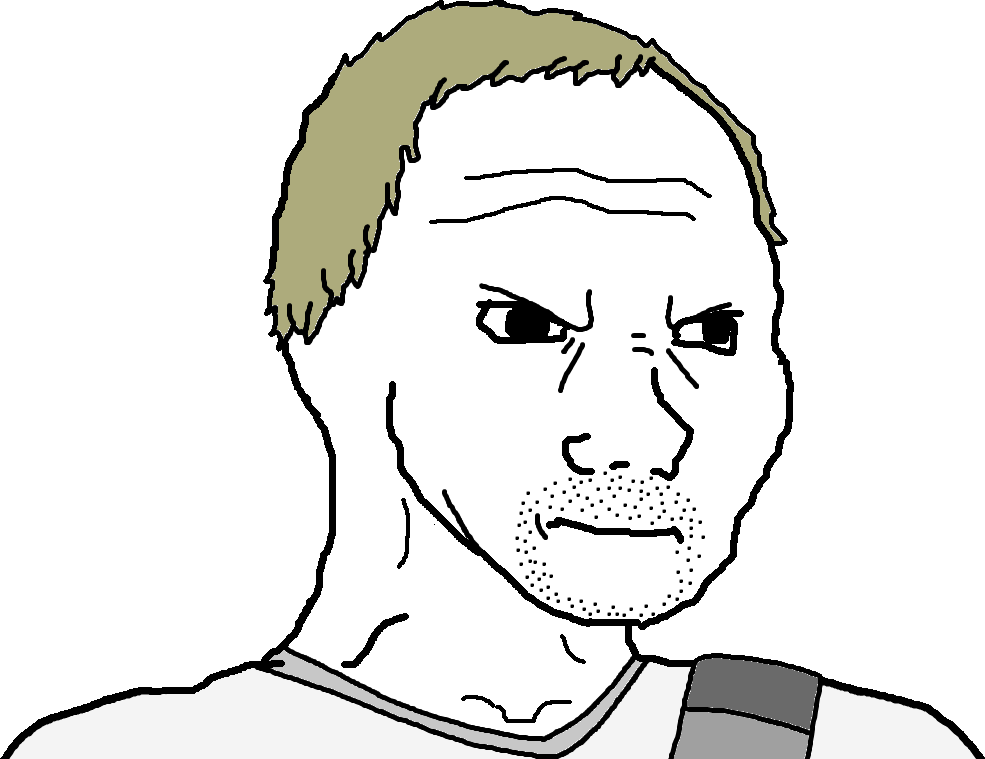
Label: 5_Doomer